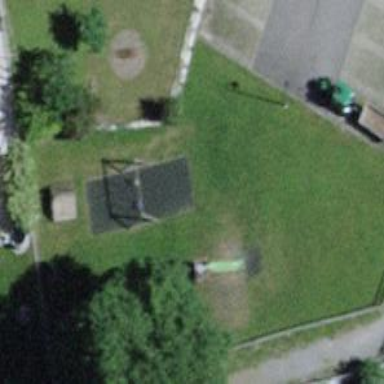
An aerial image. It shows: Playground with swings.